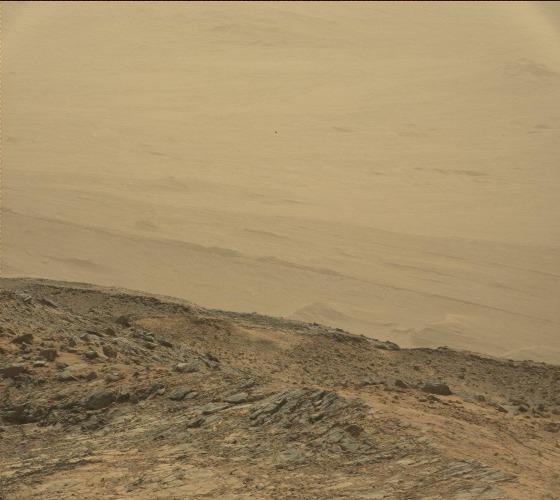
Terrain classes present: Bedrock, Gravel / Sand / Soil, Rock